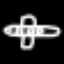
Label: airplane